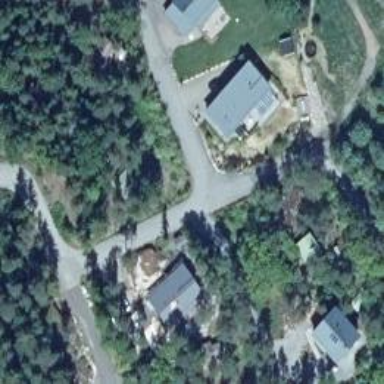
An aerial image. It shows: Residential road.